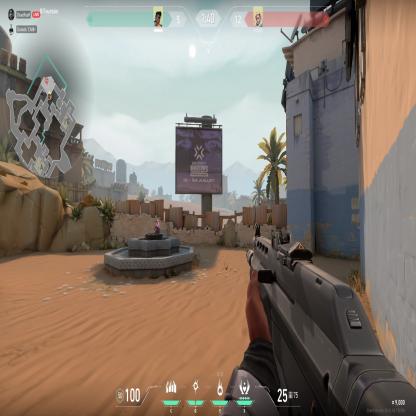
Label: enemy